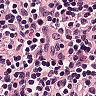
Metastatic tissue present: no